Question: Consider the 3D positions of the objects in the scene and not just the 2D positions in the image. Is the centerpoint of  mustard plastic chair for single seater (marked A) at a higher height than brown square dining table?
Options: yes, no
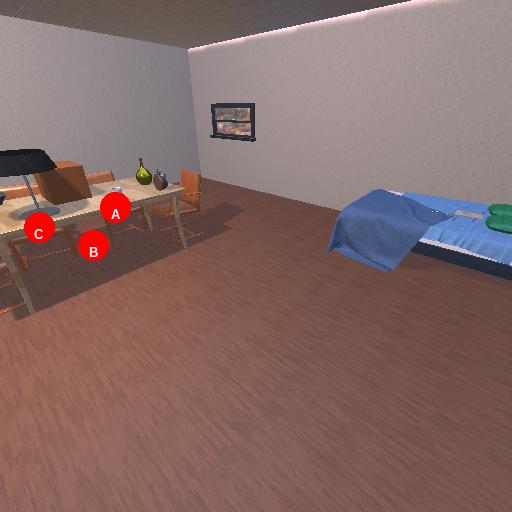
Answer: yes